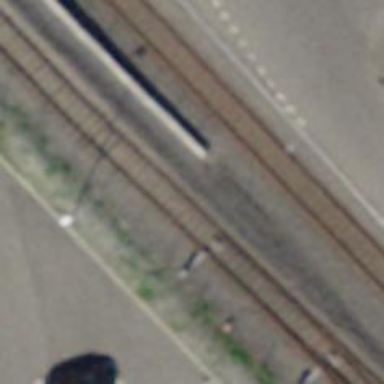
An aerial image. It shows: Railway switch.